Question: Anybody know what's the effective way (at least a concept) to get a recapitulation from table A without writing too much code, so I can get the result as table recapitulation. Initially, The first think I do grouping the table A, but I'm just stuck how to calculate the average value of the same subject from the same ID1. Any idea?

The help will be very highly appreciated. Thank you
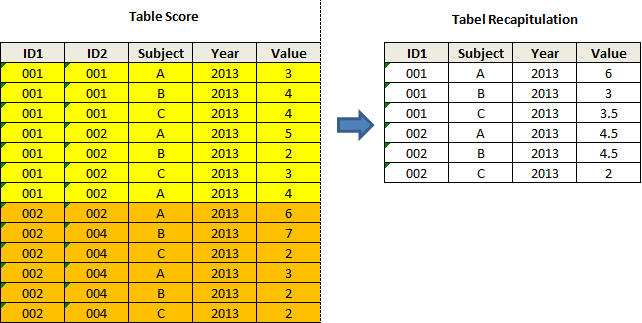
Answer: Not sure of the exact formula but from the sample data I am going to make some assumptions
'''
SELECT 'id1', 'subject','year' SUM('value')/COUNT(DISTINCT 'id2')
FROM tabel_score
GROUP BY 'id1', 'subject', 'year';
'''
Again this is a guess.
For integration into a SQL Server database had to multiply the divisor by 1.0 for force it to a float and for keep it from doing integer division so the updated query is:
'''
SELECT 'id1', 'subject','year' SUM('value')/(COUNT(DISTINCT 'id2') * 1.0)
FROM tabel_score
GROUP BY 'id1', 'subject', 'year';
'''